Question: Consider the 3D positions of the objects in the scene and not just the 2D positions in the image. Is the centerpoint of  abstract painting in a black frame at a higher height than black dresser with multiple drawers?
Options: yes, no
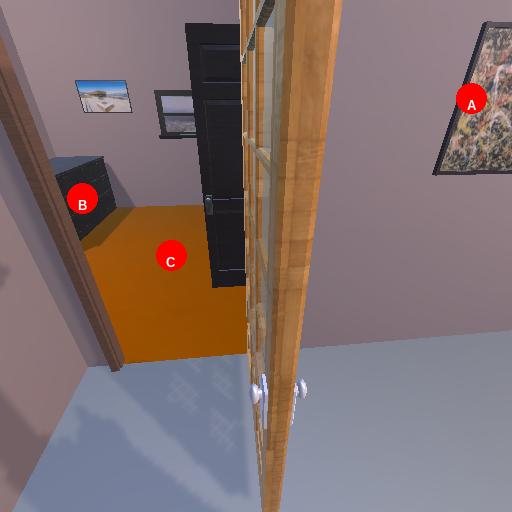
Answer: yes